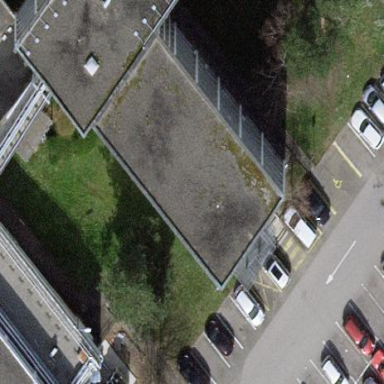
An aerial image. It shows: View of university building.